Question: I want to plot multiple time series in the same graph using the same xaxis witch a customized one. this is my code:
in views.py this is my function:
'''
def cdr_weekly_comparison(request):
#import ipdb; ipdb.set_trace()
acc = cdr_data.find()
donnees=[]
dt = datetime.now()
y = dt.year
m = dt.month
d = dt.day
for k in range(7):
m = dt.month
data=[]
liste=[]
liste_time=[]
for i in acc:
try:
if (i['start_uepoch'].year==y and i['start_uepoch'].month== m and i['start_uepoch'].day==d-k):
liste.append([i['start_uepoch'],i['duration']])
except:
pass
for q in range(24):
for mnt in range(60):
liste2=[]
ACD=0
somme_duration=0
n=0
for p in liste:
if (p[0].hour==q and p[0].minute == mnt):
liste2.append(p[1])
temps=p[0]
if len(liste2)!=0:
for j in liste2:
somme_duration+=j
n+=1
ACD=round((float(somme_duration)/n)*100)/100
liste_time.append(calendar.timegm(temps.timetuple()))
data.append(ACD)
else:
st=time.strftime("%H:%M:%S", time.gmtime(q*3600+mnt*60))
patern="%H:%M:%S"
time_now=datetime.strptime(st, patern)
time_now=time_now.replace(year=y, month=m, day=d-k)
liste_time.append(calendar.timegm(time_now.timetuple()))
data.append(0)
donnees.append(data)
MesVars={
"d1": donnees[0],
"d2": donnees[1],
"d3": donnees[2],
"d4": donnees[3],
"d5": donnees[4],
"d6": donnees[5],
"d7": donnees[6],
"tense": liste_time,
}
return render(request,"frontend/cdr_weekly_comparison.html",MesVars)
'''
in cdr_weekly_comparison.html I have this
'''
{% extends "frontend/master.html" %}
{% load i18n cdr_extras country_dialcode_tags common_tags %}
{% load cache %}
{% block extra_head %}
<script type="text/javascript">
$(document).ready(function() {
$("#accordion").accordion({ autoHeight: false, clearStyle: true });
});
</script>
<script type="text/javascript" src="http://www.amcharts.com/lib/3/amcharts.js"></script>
<script type="text/javascript" src="http://www.amcharts.com/lib/3/serial.js"></script>
<script type="text/javascript" src="http://www.amcharts.com/lib/3/themes/light.js"></script>
<script src="http://code.highcharts.com/highcharts.js"></script>
<script src="http://code.highcharts.com/modules/exporting.js"></script>
<div id="container" style="min-width: 310px; height: 400px; margin: 0 auto"></div>
<script>
var d1={{d1}};
var d2={{d2}};
var d3={{d3}};
var d4={{d4}};
var d5={{d5}};
var d6={{d6}};
var d7={{d7}};
var liste_time={{tense}};
</script>
{% endblock %}
{% block content %}
<script id="source" language="javascript">
(function selectOne() {
var dataF={{num|safe}};
var select = document.getElementById('mySelect');
df = document.createDocumentFragment();
for (var i=0; i<=dataF.length; i++) {
var option = document.createElement('option');
option.value = dataF[i];
option.appendChild(document.createTextNode(dataF[i]));
df.appendChild(option);
}
select.appendChild(df);
}());
</script>
<script id="source" language="javascript" type="text/javascript">
$(function () {
$('#container').highcharts({
title: {
text: 'weekly comparison',
x: -20 //center
},
subtitle: {
text: null,
x: -20
},
xAxis: {
data : liste_time
},
yAxis: {
title: {
text: 'Average Call Duration'
},
plotLines: [{
value: 0,
width: 1,
color: '#808080'
}]
},
// tooltip: {
// valueSuffix: 'degC'
// },
legend: {
layout: 'vertical',
align: 'right',
verticalAlign: 'middle',
borderWidth: 0
},
series: [{
name: ((new Date()).getDate()) + "-" + ((new Date()).getMonth()+1) + "-" +(new Date()).getFullYear(),
data: d1
}, {
name: ((new Date()).getDate()-1) + "-" + ((new Date()).getMonth()+1) + "-" +(new Date()).getFullYear(),
data: d2
}, {
name: ((new Date()).getDate()-2) + "-" + ((new Date()).getMonth()+1) + "-" +(new Date()).getFullYear(),
data: d3
}, {
name: ((new Date()).getDate()-3) + "-" + ((new Date()).getMonth()+1) + "-" +(new Date()).getFullYear(),
data: d4
}, {
name: ((new Date()).getDate()-4) + "-" + ((new Date()).getMonth()+1) + "-" +(new Date()).getFullYear(),
data: d5
}, {
name: ((new Date()).getDate()-5) + "-" + ((new Date()).getMonth()+1) + "-" +(new Date()).getFullYear(),
data: d6
}, {
name: ((new Date()).getDate()-6) + "-" + ((new Date()).getMonth()+1) + "-" +(new Date()).getFullYear(),
data: d7
}]
});
});
</script>
{% endblock %}
'''
Unfortunately this codes doesn't give me the result I want it gives me this result: just the last day data is displayed and the xaxis doesn't show me the time from 00:00 to 23:00 with a step minute by minute.

The result wanted is 7 time series every line prensents the time serie of a day, so d1, d2, d3, d4, d5, d6, d7 are successively the data of each day and the liste_time is times that I want to be shown in the xaxis.
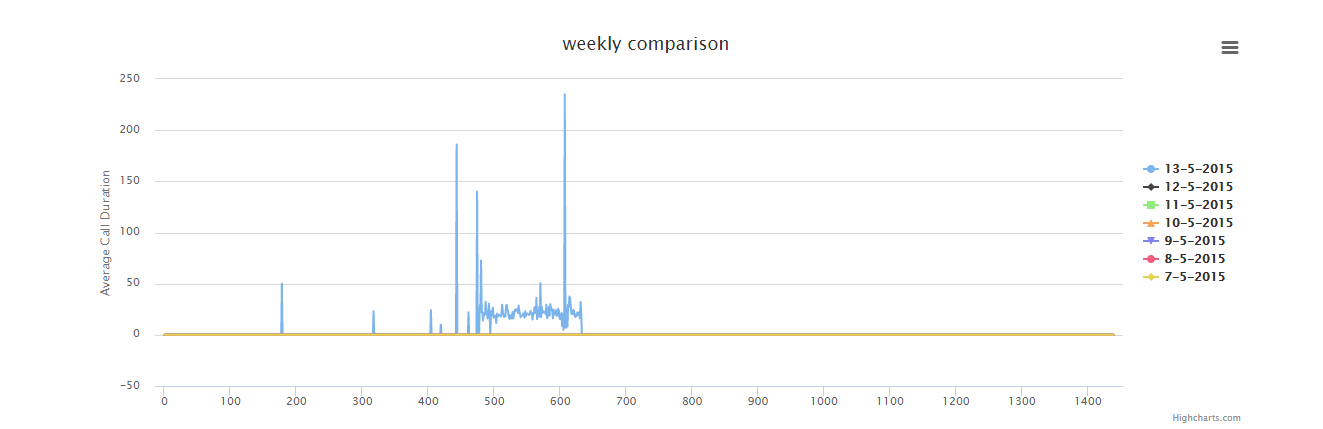
Answer: This is a good case for the 'pointStart' and 'pointInterval' properties, on a 'datetime' type x axis.
Example:
- <URL>
You can use the axis label 'formatter' function, and the 'tickInterval' properly to define the placement and format of the labels.
References:
- <URL>